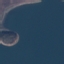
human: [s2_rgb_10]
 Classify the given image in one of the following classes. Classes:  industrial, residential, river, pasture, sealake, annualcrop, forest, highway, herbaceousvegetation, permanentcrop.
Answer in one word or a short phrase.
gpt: SeaLake